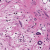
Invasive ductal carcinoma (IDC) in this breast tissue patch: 1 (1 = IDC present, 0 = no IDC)